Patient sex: M
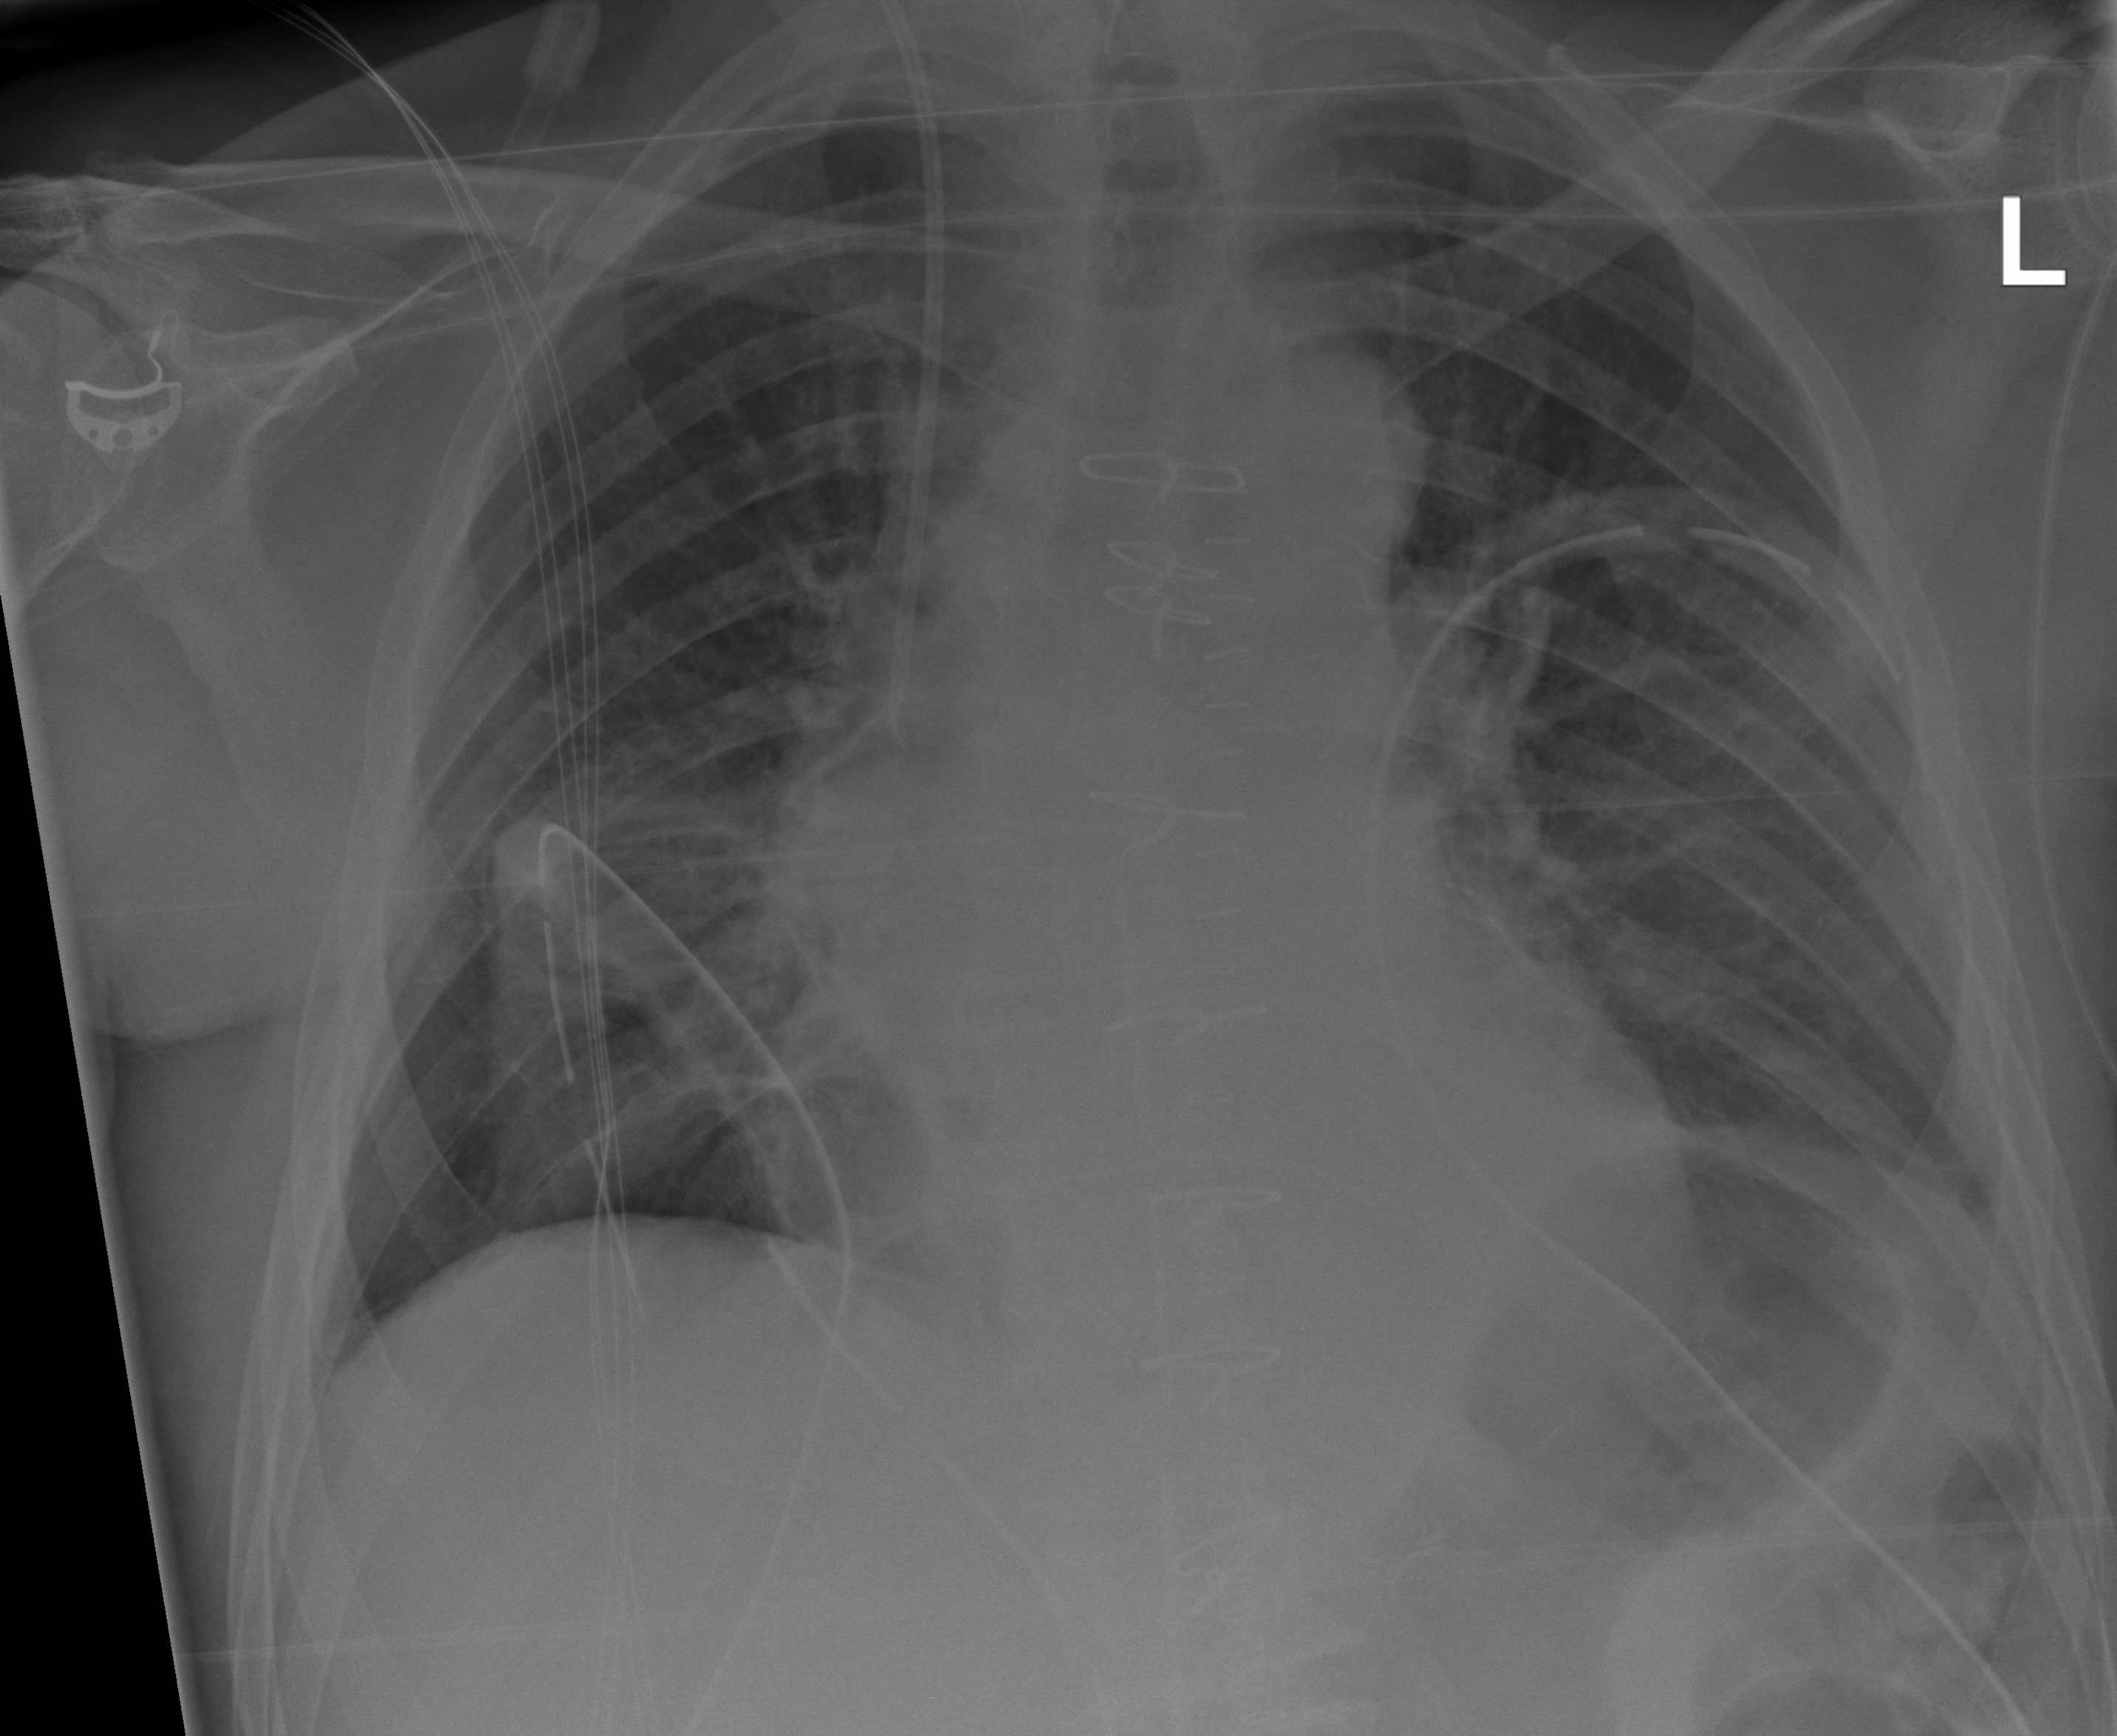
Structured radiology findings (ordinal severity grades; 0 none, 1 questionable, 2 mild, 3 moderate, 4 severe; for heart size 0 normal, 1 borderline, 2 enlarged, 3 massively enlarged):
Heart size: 1
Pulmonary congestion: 2
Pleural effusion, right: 0
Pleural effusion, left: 2
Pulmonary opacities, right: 2
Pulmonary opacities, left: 0
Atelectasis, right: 2
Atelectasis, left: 2